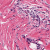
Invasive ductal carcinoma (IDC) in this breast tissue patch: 0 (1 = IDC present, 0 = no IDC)